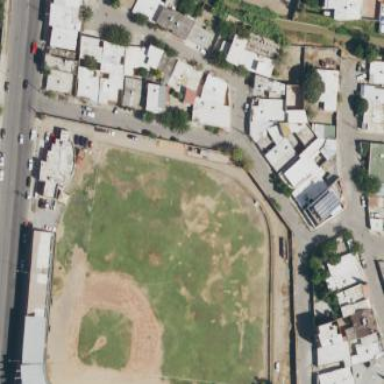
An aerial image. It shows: Baseball pitch for leisure land.